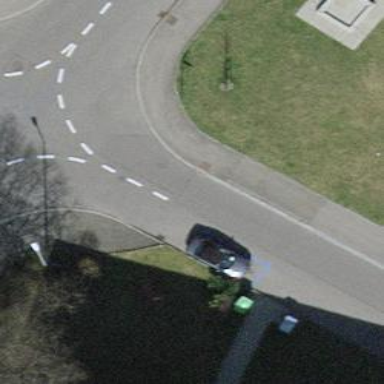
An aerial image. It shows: Kerb serving as barrier.